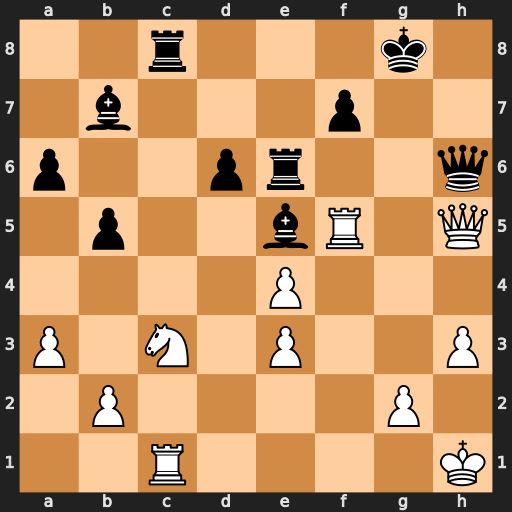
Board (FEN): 2r3k1/1b3p2/p2pr2q/1p2bR1Q/4P3/P1N1P2P/1P4P1/2R4K
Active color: w
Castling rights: -
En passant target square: -
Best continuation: Qxf7+ Kh8 Rh5 Qxh5 Qxh5+